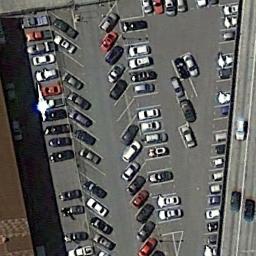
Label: parking_lot